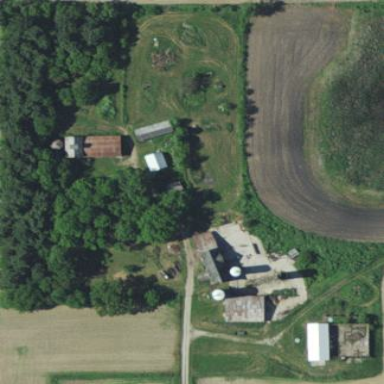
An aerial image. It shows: Farmyard area.